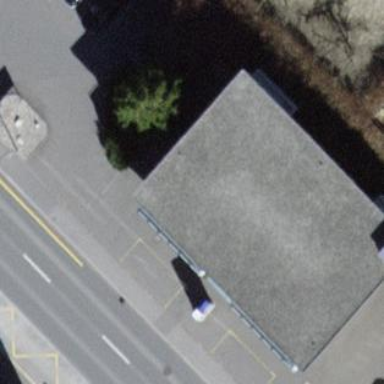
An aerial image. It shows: Office building.